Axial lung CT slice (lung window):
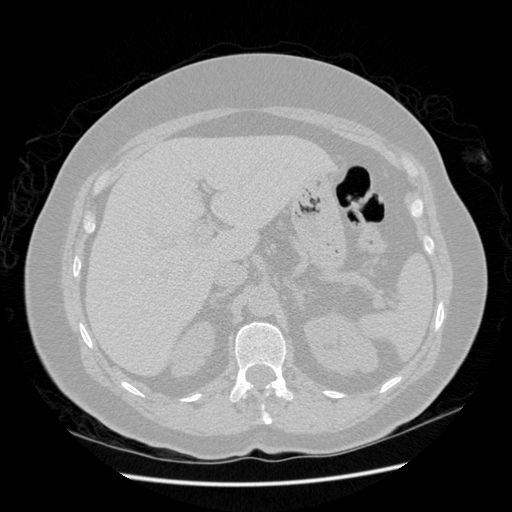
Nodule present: no